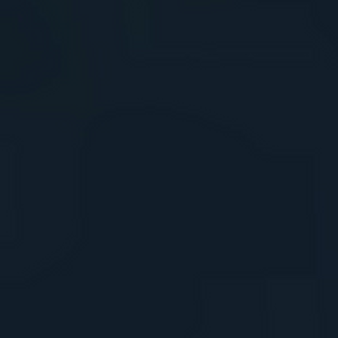
Label: other